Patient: sex M, age 61
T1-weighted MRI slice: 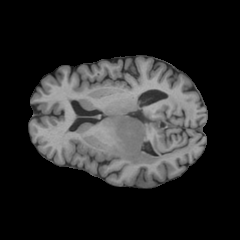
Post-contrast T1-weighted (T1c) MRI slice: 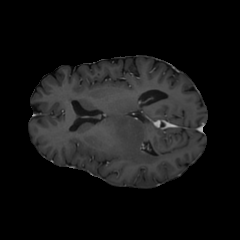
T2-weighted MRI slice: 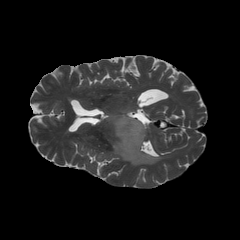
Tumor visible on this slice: yes
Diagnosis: Astrocytoma, IDH-wildtype
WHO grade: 3